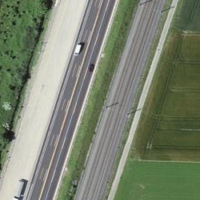
EUNIS habitat code: 57
Species observed at this site:
Milvus milvus
Buteo buteo
Falco tinnunculus
Pica pica